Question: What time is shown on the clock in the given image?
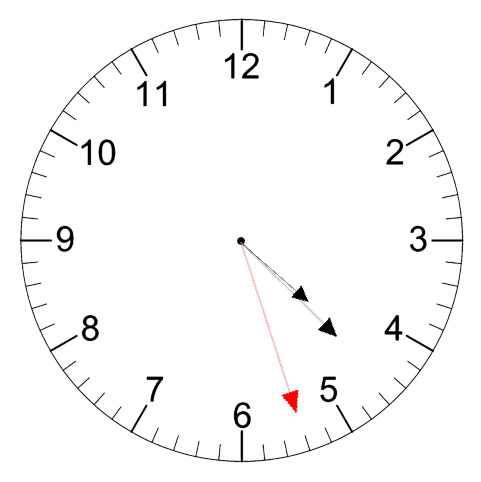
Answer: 04:22:27